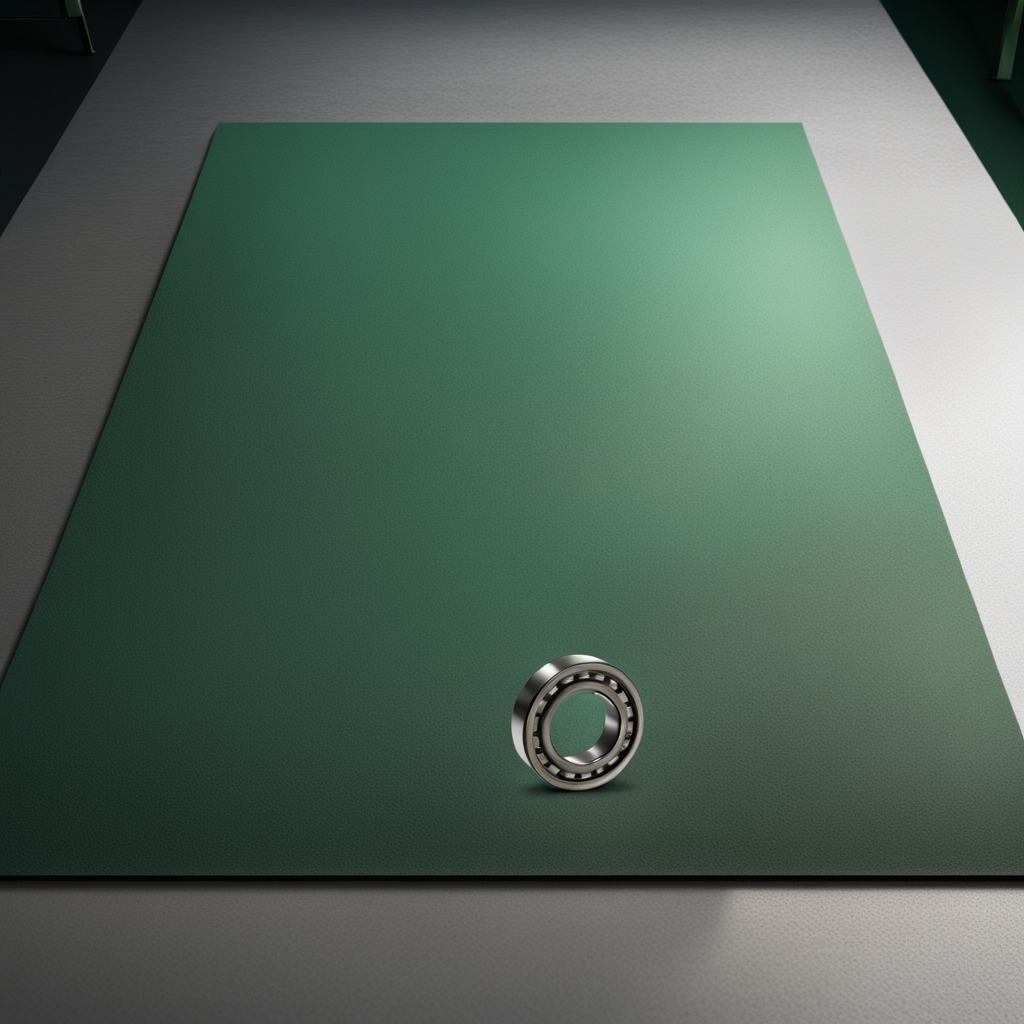
A metal ball bearing is lying on a clean granite tabletop covered with a green rubber mat inside a workshop under bright overhead lighting crisp shadows high clarity worn but beneath the mat.